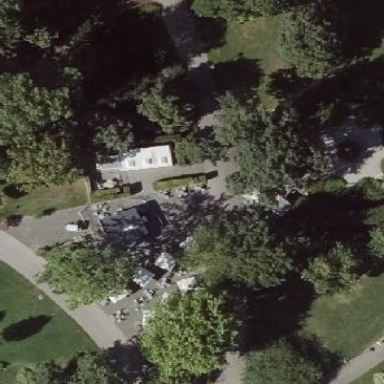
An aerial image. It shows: Picnic site for tourists.